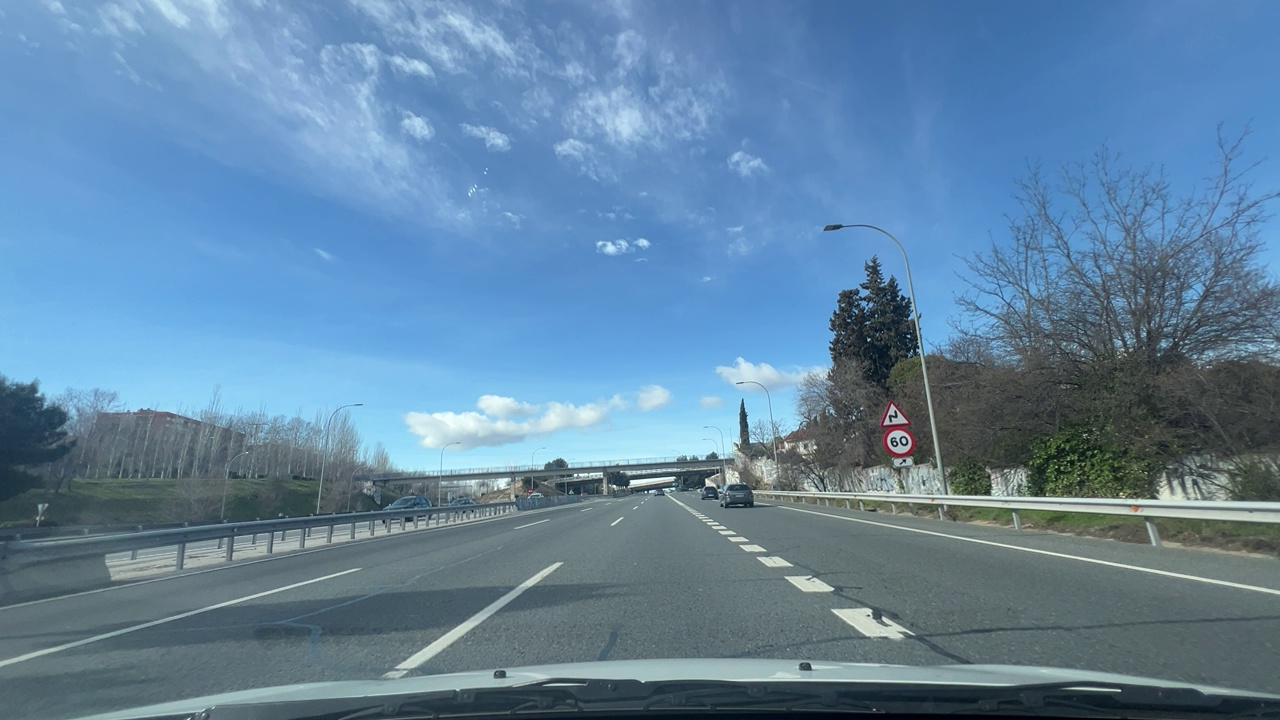
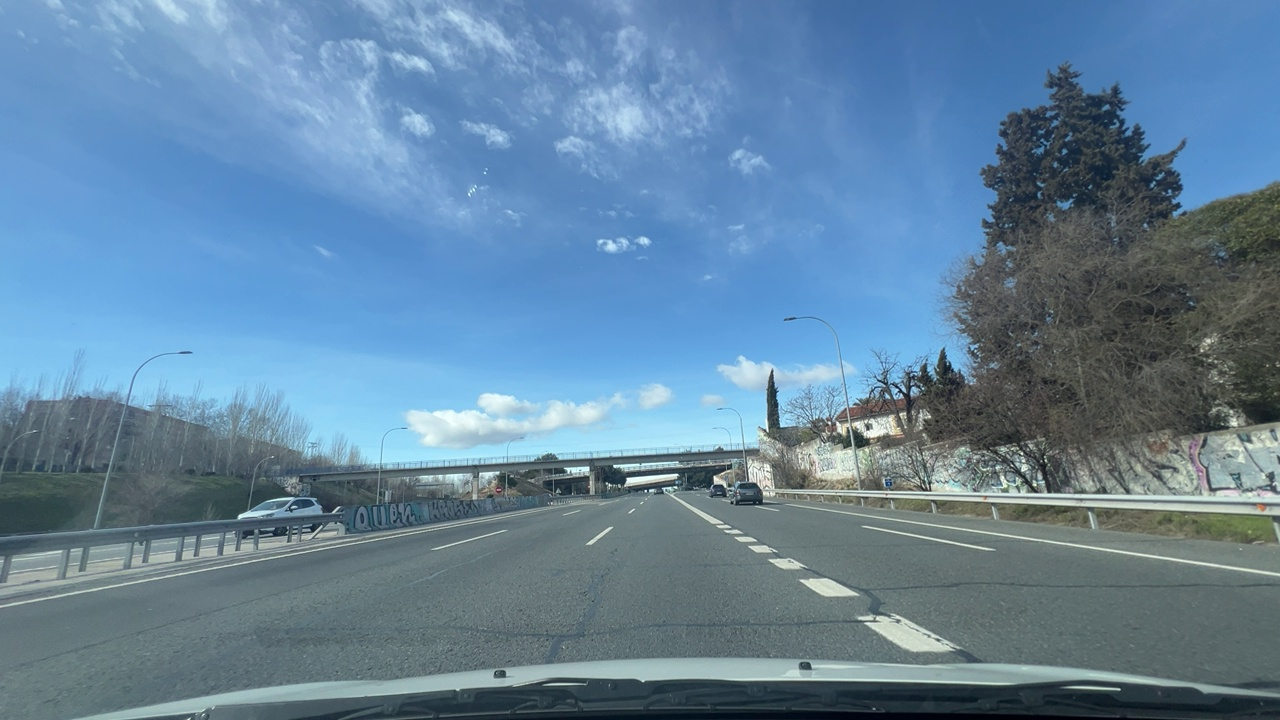
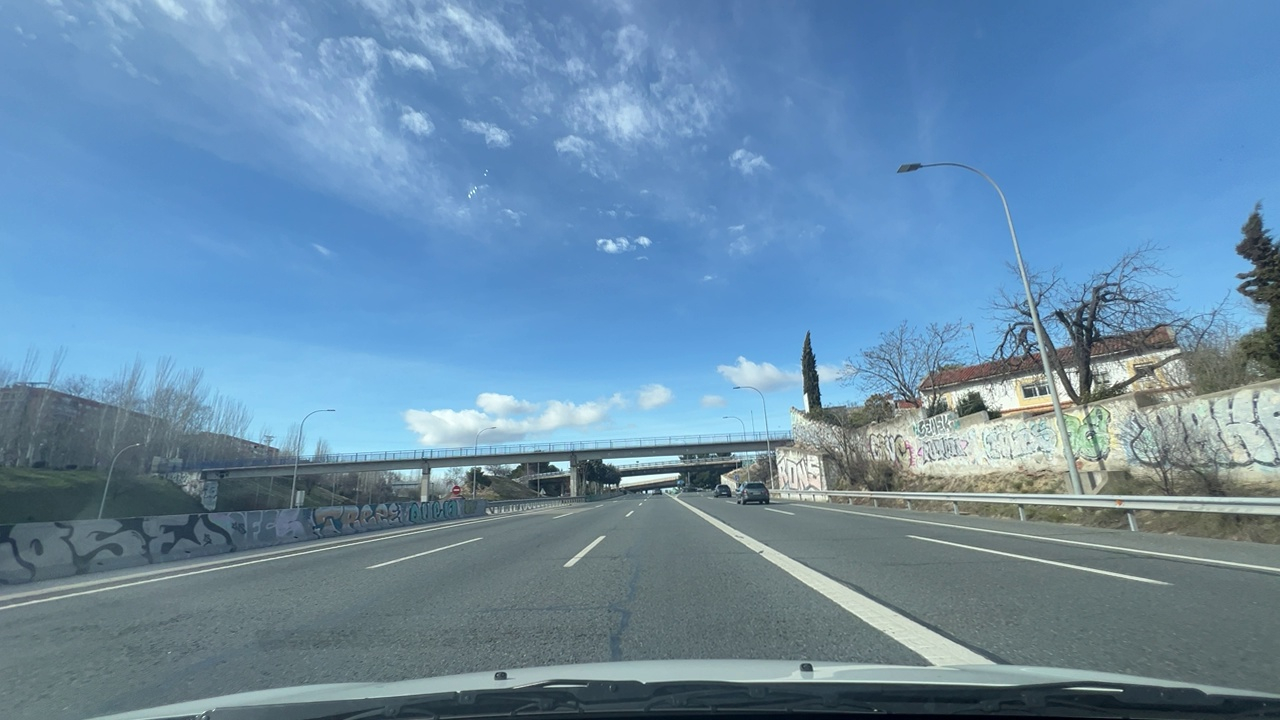
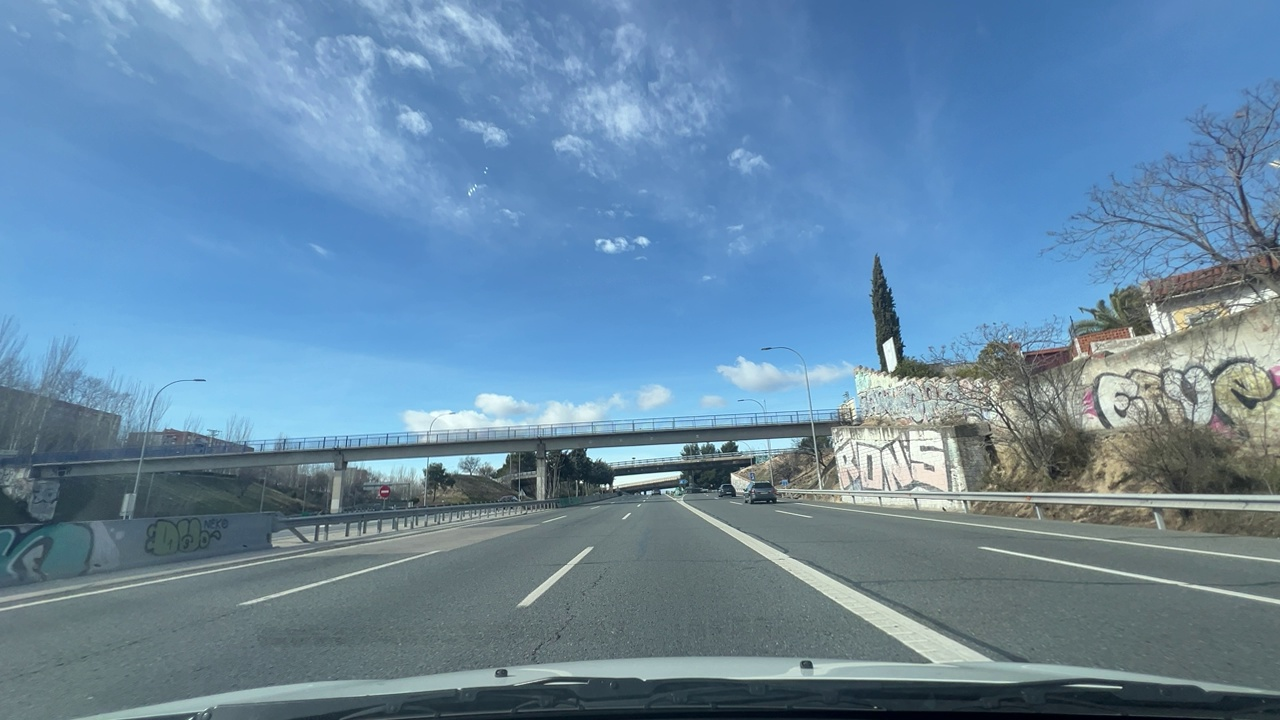
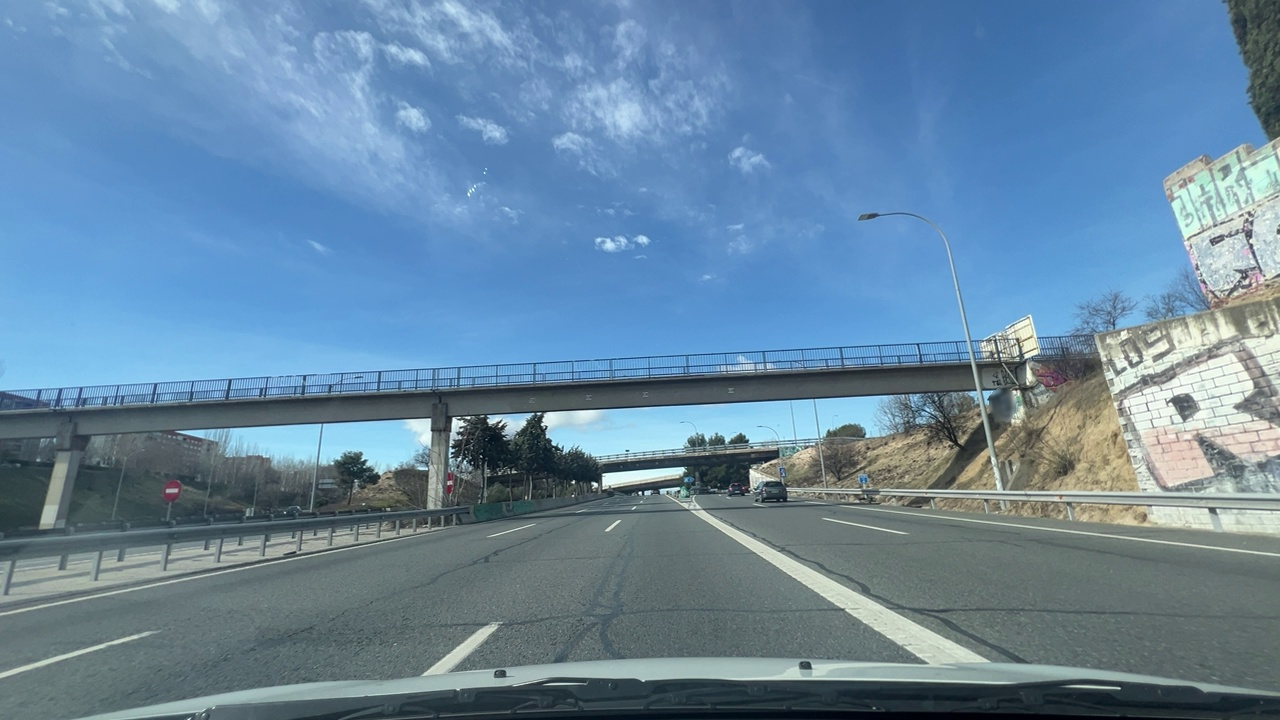
Situation: empty
Question: Is a temporary reduced speed limit sign visible in the scene?
Answer: No
Reasoning: There are no temporary speed limits visible

Situation: empty
Question: Is there any discontinuity in the ego lane ahead?
Answer: No
Reasoning: The ego vehicle is currently inside a multiple lane highway

Situation: empty
Question: Is any vehicle or pedestrian crossing the path of the ego vehicle from a different direction?
Answer: No
Reasoning: The ego vehicle is currently inside a multiple lane highway without pedestrian crossings

Situation: empty
Question: Is there a vehicle ahead in the ego lane traveling in the same direction as the ego vehicle?
Answer: Yes
Reasoning: A vehicle ahead is aligned within the ego lane and moving in the same direction.